Question: I work with boa constructor,I have a problem,when I change one or many parameters(border,columns,...) for a component graphically,I validate,then when I try to edit the code I get this message:

translation of the error message :the None values are valid only for the grapic editor
the generated source will be invalid out of the graphical editor it must be corrected before execution.
I get this error befor I run the application,I didn't edit the generated code :(
thanks for help
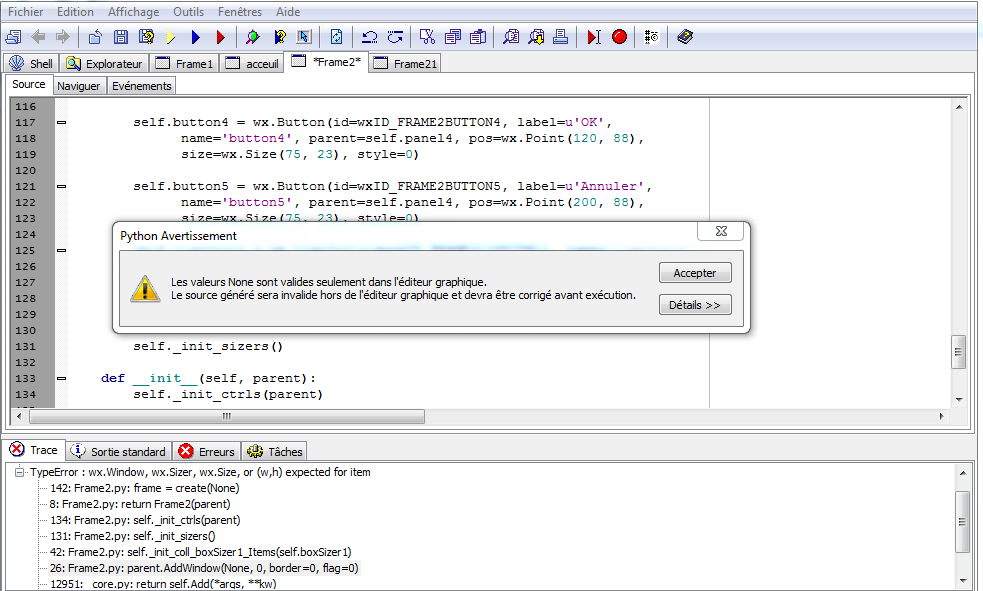
Answer: If furas's translation of the error
> Generated code should not be edited manualy because generator may not recognize code and you will not able edit it graphically again.
is correct, you are getting that error because you are trying to edit code generated from a graphical UI designer.
When you use a graphic designer it has to generate code before the UI can be run. If you alter this generated code, it might work on this run, but the graphical design tool won't be able to reinterpret it and will again, or even worse, you made when re-generating the UI code.
Instead consider importing the generated UI code, and making changes or overrides to subclasses of your UI widgets there, instead of in the generated code.